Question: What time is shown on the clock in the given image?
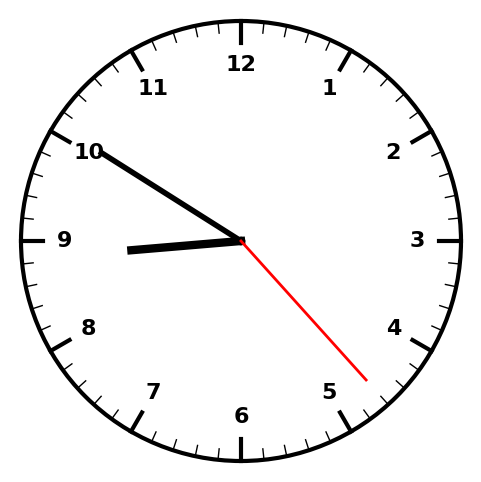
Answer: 08:50:23